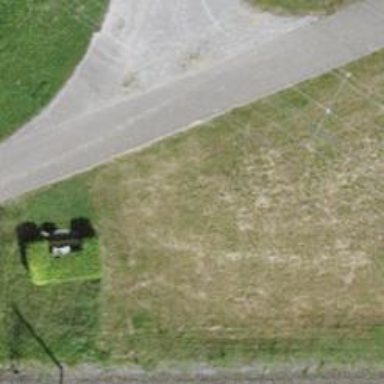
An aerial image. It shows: Wayside cross with historic significance.